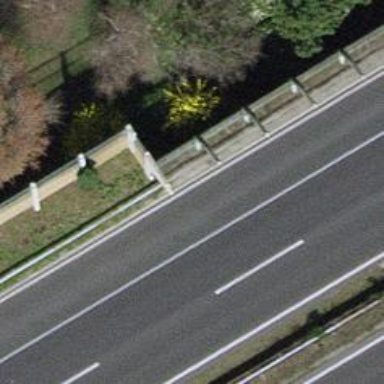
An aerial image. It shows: Noise barrier wall.